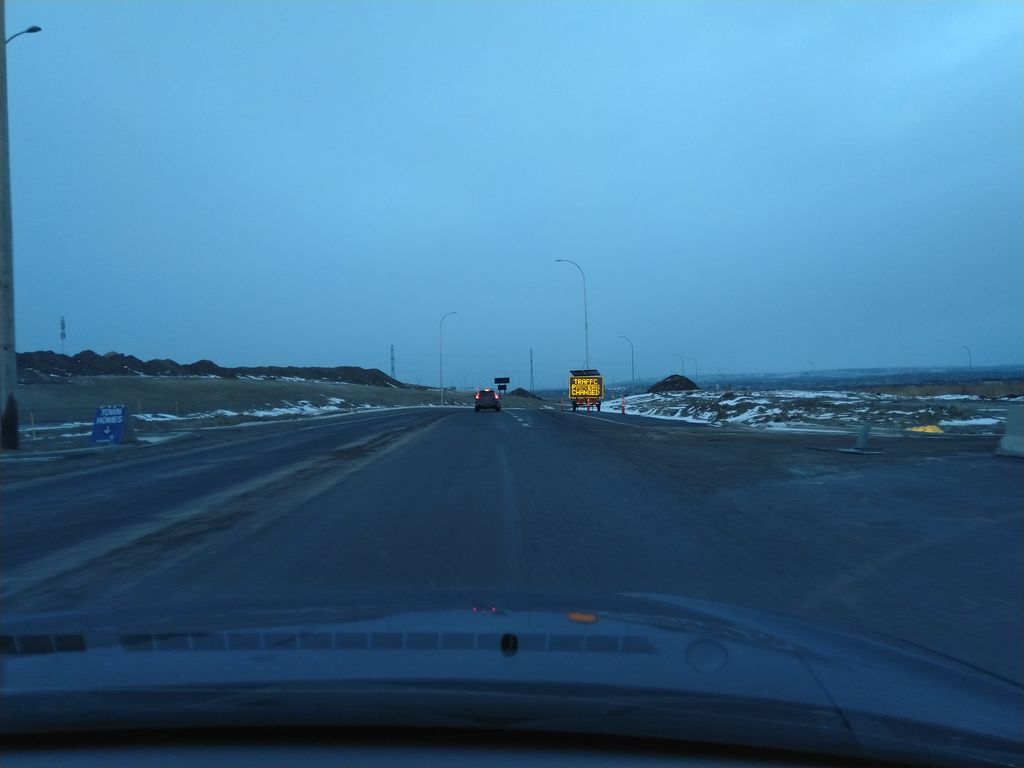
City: calgary